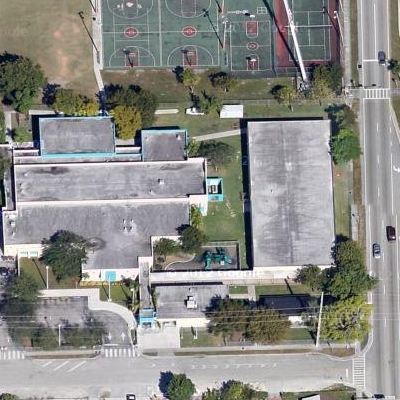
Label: cIndustry